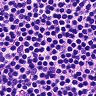
Metastatic tissue present: no